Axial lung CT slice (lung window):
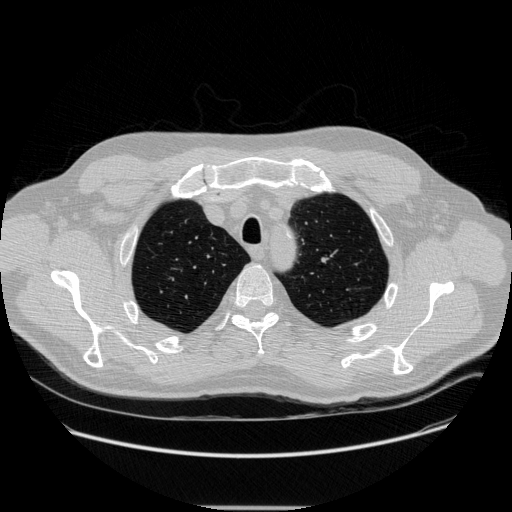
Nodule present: no